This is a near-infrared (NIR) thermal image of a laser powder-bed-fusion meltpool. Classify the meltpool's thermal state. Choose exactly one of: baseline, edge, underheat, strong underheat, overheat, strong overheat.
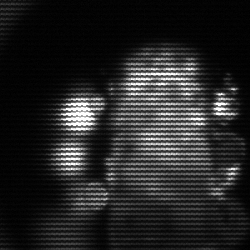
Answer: strong underheat